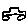
Label: car